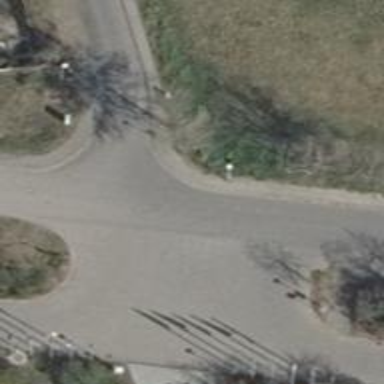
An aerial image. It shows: Residential road with asphalt surface.